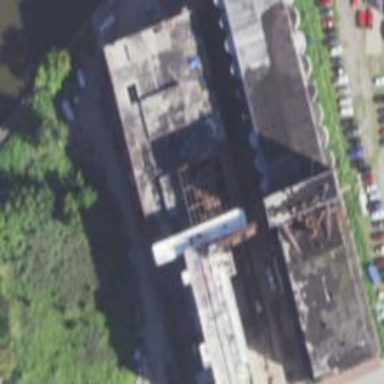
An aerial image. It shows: Industrial building with historic significance.